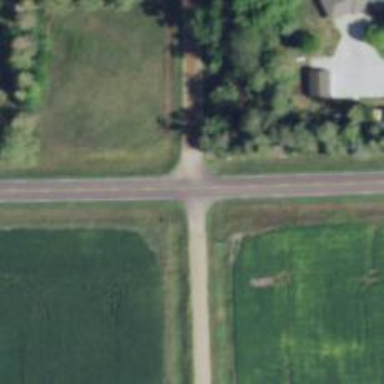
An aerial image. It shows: Tertiary road with asphalt surface.